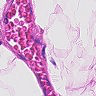
Metastatic tissue present: no